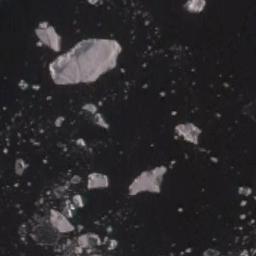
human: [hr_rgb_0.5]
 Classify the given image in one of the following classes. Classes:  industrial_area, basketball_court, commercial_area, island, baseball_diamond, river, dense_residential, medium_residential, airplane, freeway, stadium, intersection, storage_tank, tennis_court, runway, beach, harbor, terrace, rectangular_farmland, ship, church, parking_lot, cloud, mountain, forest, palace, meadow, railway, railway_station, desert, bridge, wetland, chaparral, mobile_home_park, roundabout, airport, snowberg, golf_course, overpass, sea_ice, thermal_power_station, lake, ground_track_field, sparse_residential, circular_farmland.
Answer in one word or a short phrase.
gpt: sea_ice